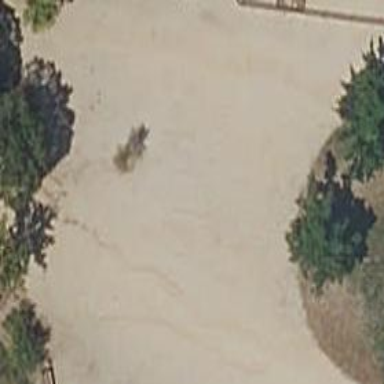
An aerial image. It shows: Footway on sandy surface.